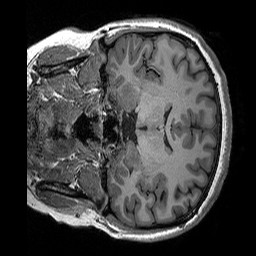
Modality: T1w
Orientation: coronal
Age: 26
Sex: female
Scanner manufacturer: siemens
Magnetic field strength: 3 T
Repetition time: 2.3 s
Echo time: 0.00298 s